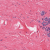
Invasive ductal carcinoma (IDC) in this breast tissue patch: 0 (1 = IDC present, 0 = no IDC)